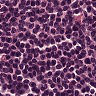
Metastatic tissue present: no